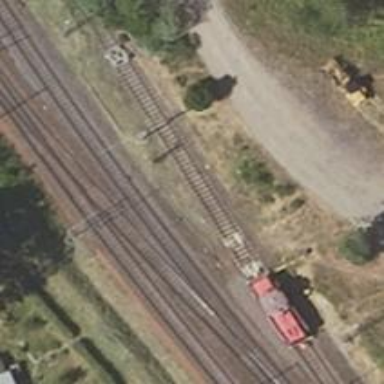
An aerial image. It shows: Railway with electrified contact lines.